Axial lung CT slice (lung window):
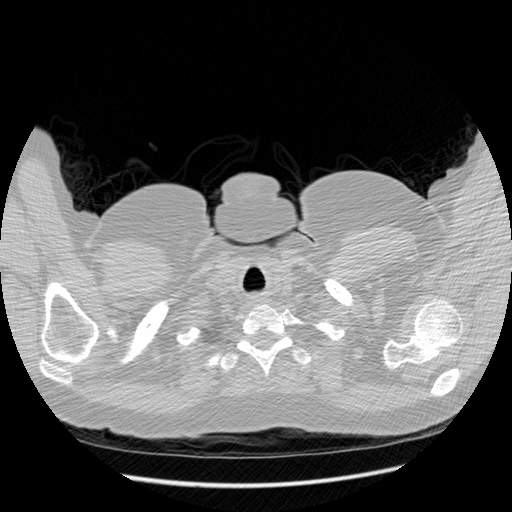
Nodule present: no